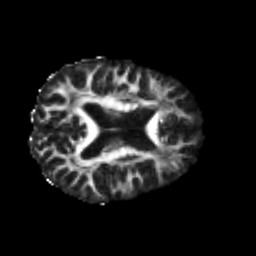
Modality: FA
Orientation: axial
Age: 18
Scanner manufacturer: philips
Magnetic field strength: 3 T
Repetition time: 8.551 s
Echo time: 0.1273 s